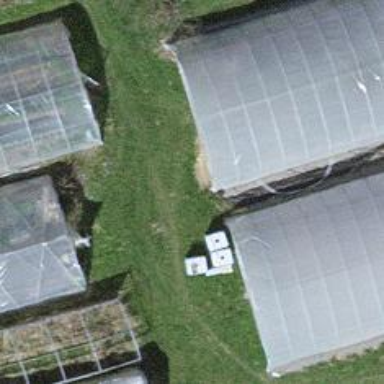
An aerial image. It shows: Greenhouse used for horticulture.